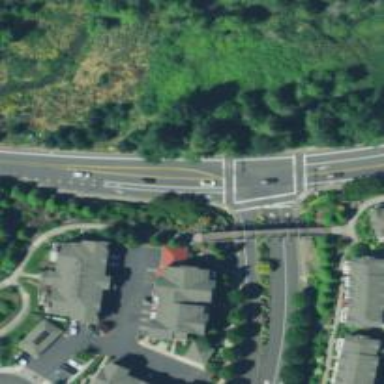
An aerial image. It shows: Secondary road with asphalt surface and sidewalk on the left side.